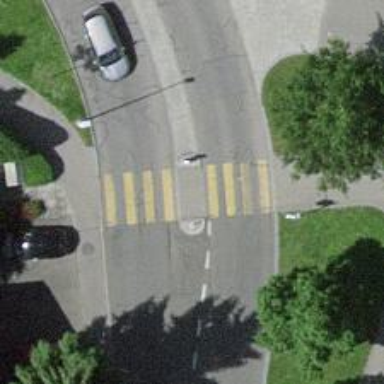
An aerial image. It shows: Uncontrolled road crossing with pedestrian island.